【题型】解答题　【知识点】平面几何　【难度】easy
如图, 在 $\triangle ABC$ 中, $AB=AC=5$, $BC=8$, $D$ 是边 $AB$ 上一点, 且 $\tan \angle BCD=\frac{1}{2}$。

(1) 试求 $\sin B$ 的值；
(2) 试求 $\triangle BCD$ 的面积。
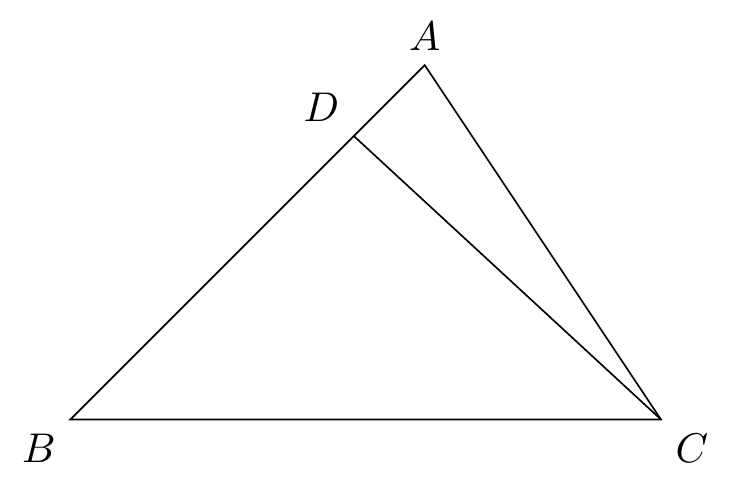
【解答】

解：(1) 作 $AH \perp BC$, 垂足为 $H$,

$\because AB = AC = 5$,

$\therefore BH = \frac{1}{2}BC = \frac{1}{2} \times 8 = 4$,

在 $\triangle ABH$ 中, $AH = \sqrt{AB^2 - BH^2} = \sqrt{25 - 16} = 3$,

$\therefore \sin B = \frac{AH}{AB} = \frac{3}{5}$；

(2) 作 $DE \perp BC$, 垂足为 $E$,

在 $\triangle BDE$ 中, $\sin B = \frac{3}{5}$, 令 $DE = 3k$, $BD = 5k$,

则 $BE = \sqrt{BD^2 - DE^2} = \sqrt{25k^2 - 9k^2} = 4k$,

又在 $\triangle CDE$ 中, $\tan \angle BCD = \frac{1}{2}$,

则 $CE = \frac{DE}{\tan \angle BCD} = \frac{3k}{\frac{1}{2}} = 6k$,

于是 $BC = BE + EC$, 即 $4k + 6k = 10k$,

$\because BC = 8$,

$\therefore 10k = 8$, 解得 $k = \frac{4}{5}$,

$\therefore S_{\triangle BCD} = \frac{1}{2}BC \times DE = \frac{1}{2} \times 8 \times (3 \times \frac{4}{5}) = \frac{48}{5}$。

故答案为：(1) $\frac{3}{5}$；(2) $\frac{48}{5}$。
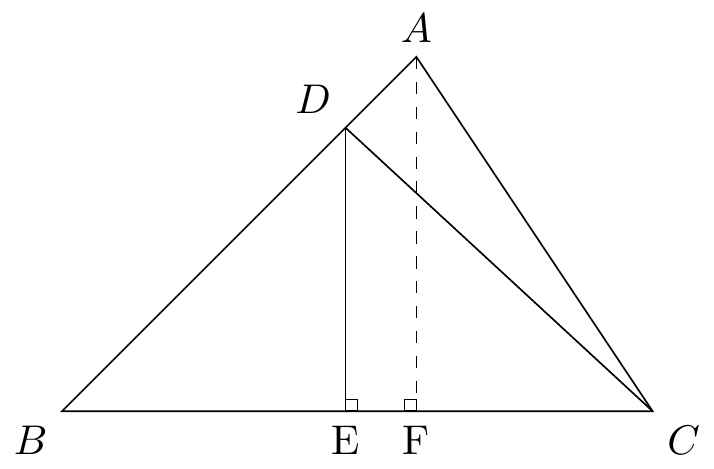